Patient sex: M
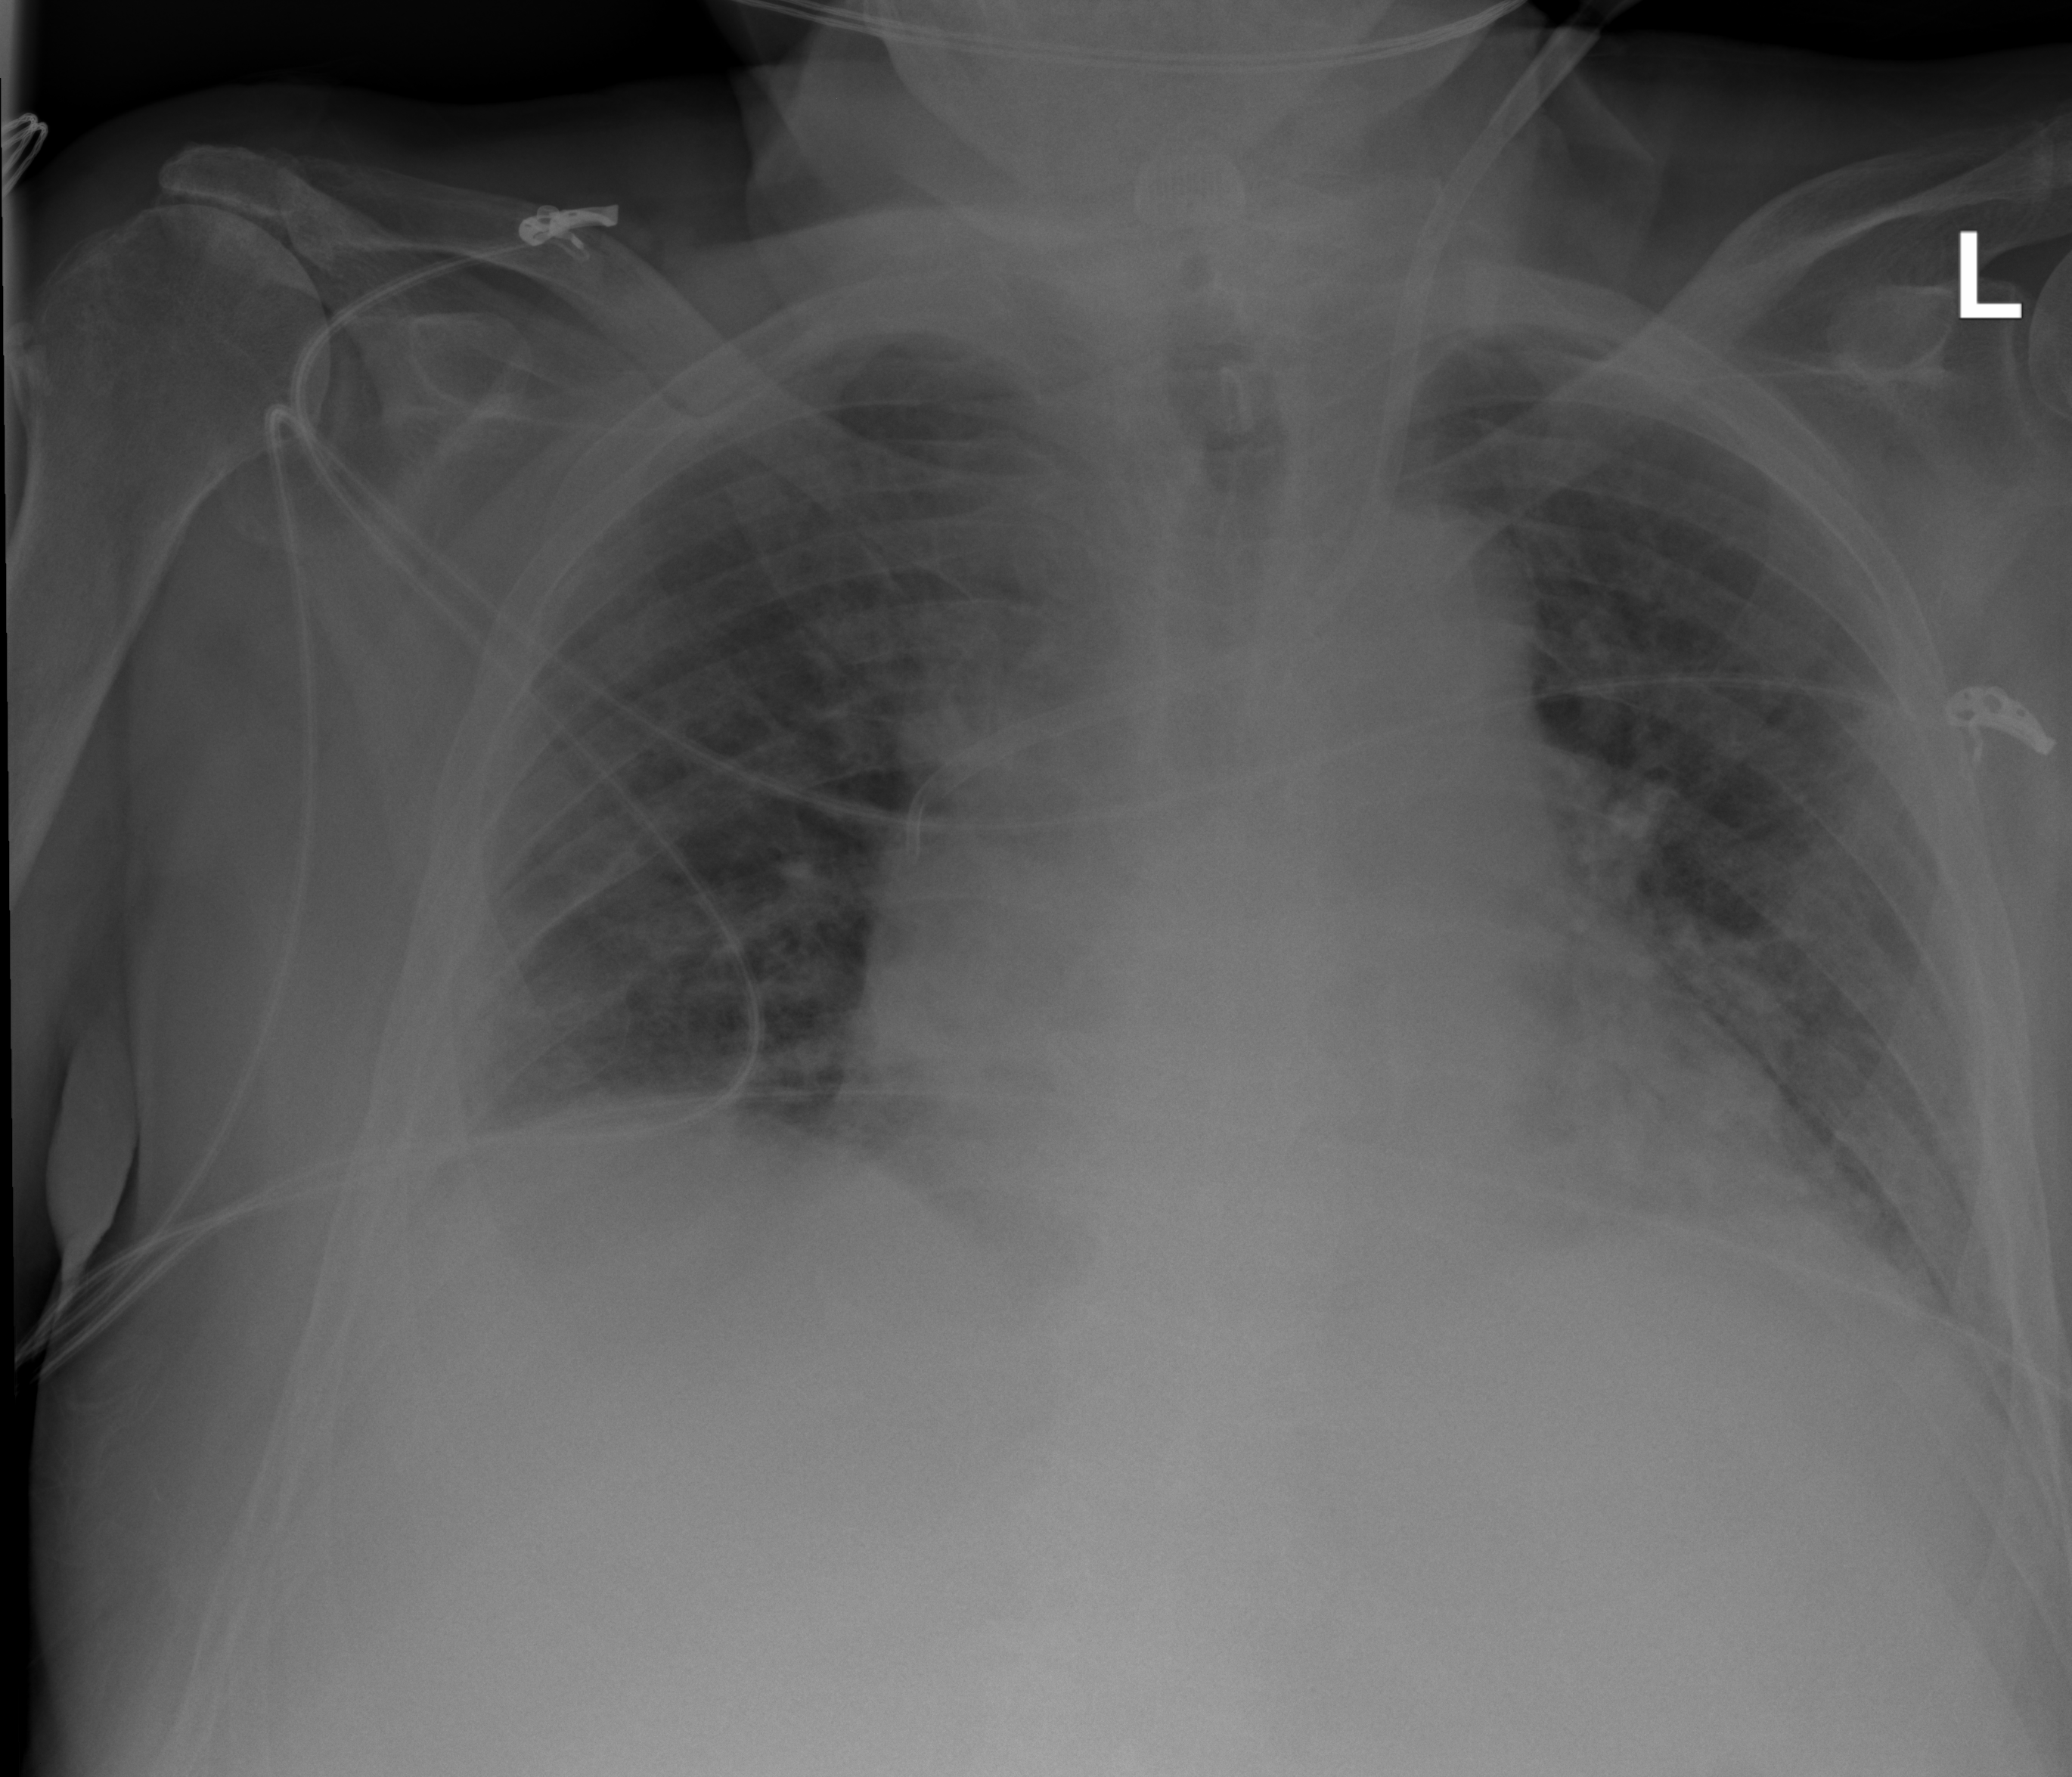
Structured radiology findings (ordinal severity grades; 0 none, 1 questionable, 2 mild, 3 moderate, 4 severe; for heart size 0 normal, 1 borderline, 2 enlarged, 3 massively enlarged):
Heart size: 2
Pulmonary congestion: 2
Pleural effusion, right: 0
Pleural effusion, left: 0
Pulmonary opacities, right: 1
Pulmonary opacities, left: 1
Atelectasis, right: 0
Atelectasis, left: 0